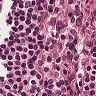
Metastatic tissue present: no